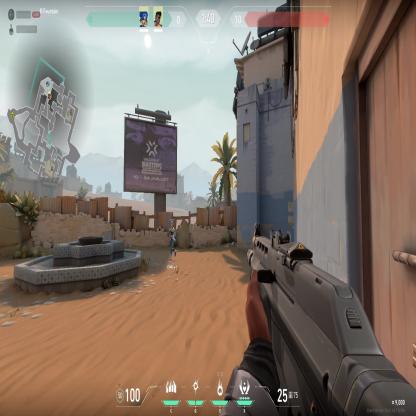
Label: teammate